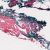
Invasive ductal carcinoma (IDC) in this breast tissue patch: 0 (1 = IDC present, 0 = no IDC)